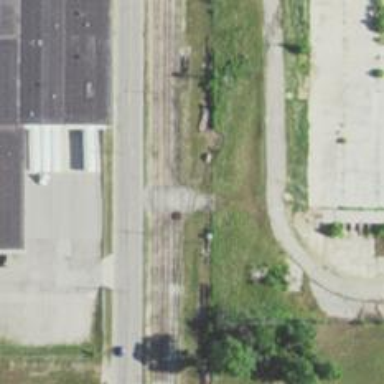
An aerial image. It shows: Preserved rail spur service.